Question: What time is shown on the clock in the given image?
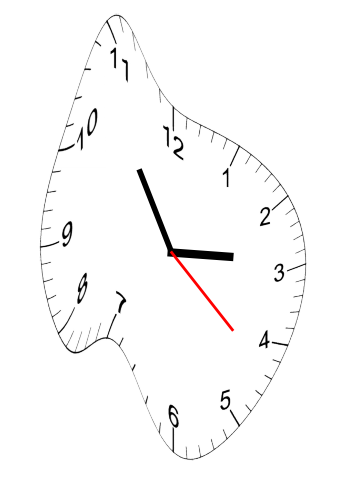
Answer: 02:54:22